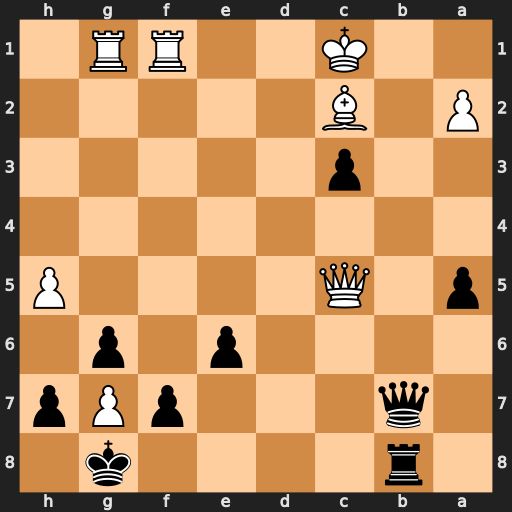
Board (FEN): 1r4k1/1q3pPp/4p1p1/p1Q4P/8/2p5/P1B5/2K2RR1
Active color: b
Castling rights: -
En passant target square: -
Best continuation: Qb2+ Kd1 Rd8+ Ke2 Qxc2+ Kf3 Rd3+